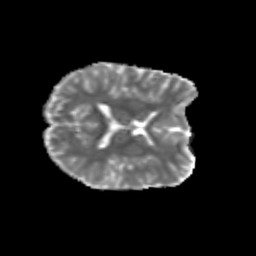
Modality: MD
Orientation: axial
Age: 28
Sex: female
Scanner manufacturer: siemens
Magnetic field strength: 3 T
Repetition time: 3.5 s
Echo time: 0.125 s